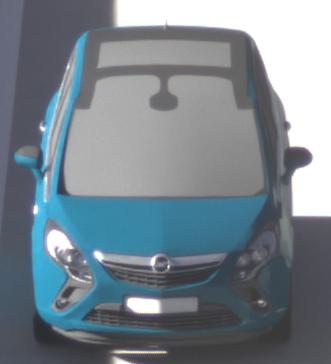
Make: Opel
Model: Zafira Tourer 1.8
Detailed model: Zafira (C) Tourer
Model produced from: 2012/01
Model produced until: 2015/06
Doors: 5
Color: blue
Road condition: dry road
Daytime: morning or afternoon
Contrast: high contrast